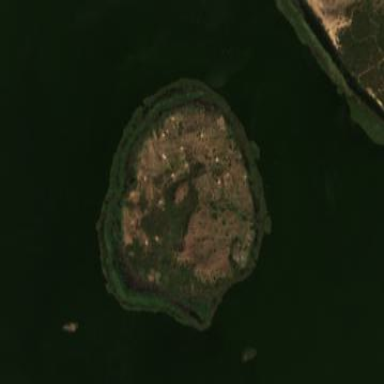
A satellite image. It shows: Islet.